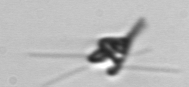
Label: Pyramimonas_longicauda